Question: Hi all my goal is to get the child menu expanded towards the left hand side instead of the right hand side.
The CSS is as follows,
'''
/*<![CDATA[*/
/* page styling, unimportant for the menu. only makes the page looks nicer */
/* - - - ADxMenu: BASIC styles - - - */
/* remove all list stylings */
.menu, .menu ul {
margin: 0;
padding: 0;
border: 0;
list-style-type: none;
display: block;
}
/* move all list items into one row, by floating them */
.menu li {
margin: 0;
padding: 0;
border: 1px solid #000000;
display: block;
float: left; /* modified by poornima. (default float :right ) */
position:relative;
z-index:5;
}
/* define new starting point for the nested UL, thus making positioning it a piece of cake */
.menu li:hover {
position: relative;
}
/* align the submenus with the right edge */
.menu li ul {
right: 0;
margin-left:-385px; /* already setted value: -363px;*/ /* IE 7 & 8 Problem to bring the submenu for left side */
}
/* force the submenu items into separate rows, while still keeping float:left (which resolves IE6 white-gap problem) */
.menu li li {
width: 100%;
}
/* fix the position for 2nd level submenus.
first make sure no horizontal scrollbars are visible on initial page load by sliding them all into top-left corner */
.menu li li ul {
top: 0;
}
/* ...and then place the submenu where it should be when shown */
.menu li li:hover ul {
right: 100%;
padding-right:52px; /*Newly added property for submenu hover properly*/
}
/* initialy hide all sub menus */
.menu ul {
visibility: hidden;
position: absolute;
z-index: 10;
}
/* display them on hover */
.menu li:hover>ul {
visibility: visible;
}
/* -- float.clear -- force containment of floated LIs inside of UL */
.menu:after, .menu ul:after {
content: ".";
height: 0;
display: block;
visibility: hidden;
overflow: hidden;
clear: both;
}
/* IE7 float clear: */
.menu, .menu ul {
min-height: 0;
}
/* -- float.clear.END -- */
/* sticky submenu: it should not disappear when your mouse moves a bit outside the submenu
YOU SHOULD NOT STYLE the background of the ".menu UL" or this feature may not work properly!
if you do it, make sure you 110% know what you do */
.menu ul {
background-image: url(empty.gif);/* required for sticky to work in IE6 and IE7 - due to their (different) hover bugs */
padding: 10px 30px 30px 30px;
margin: -10px -30px 0 0;
/*background: #f00;*/ /* uncomment this if you want to see the "safe" area. you can also use to adjust the safe area to your requirement */
}
/* - - - ADxMenu: DESIGN styles - - - */
.menu, .menu ul li {
color: #fff;
background:transparent url(../../Images/Modern/bgnd_sel_2.jpg) repeat scroll 0 0;}
.menu li li {
text-align: right;
}
.menu ul {
width: 15em;
}
.menu li:hover>a {
color: #000;
}
.menu a {
text-decoration: none;
color: #000000;
padding: .2em .3em;/*padding: .2em .4em;*/
display: block;
position:relative;
}
li.inactive {
text-decoration: none;
color: #fff;
padding: .3em 1em;
display: block;
position: relative;
background-color: #000000;
}
li.inactive {color:#cccccc;}
.menu a:hover, .menu li:hover>a {
color: #000;
background:transparent url(../../Images/Modern/bgnd_sel_4.png) repeat scroll 0 0;
}
.menu li li { /* create borders around each item */
border: 1px solid #BBBBBB !Important;
margin-left:22px; /*Move menu to right side*/
text-align:right; /*Move menu to right side and the text align right*/
}
.menu ul>li + li { /* and remove the top border on all but first item in the list */
border-top: 0;
}
.menu li li:hover>ul { /* inset 2nd+ submenus, to show off overlapping */
top: 5px;
right: 100%;
visibility:visible; /* IE 7 & 8 Problem add visibility for 2nd+ submenus */
}
/* Fix for IE5/Mac \*//*/
.menu a {
float: left;
}
.menu {
display: inline-block;
}
/* End Fix */
/*]]>*/
</style>
<!--[if lte IE 6]>
<style type="text/css" media="screen, tv, projection">
/*<![CDATA[*/
/* - - - ADxMenu: BASIC styles - - - */
.menu, .menu ul {
height: 1%;
}
/* this style must be exact copy of: ".menu li li:hover ul" style above */
.menu li li.adxmhover ul {
right: 100%;
}
/* the following two rules simulate li:hover>ul selector
repeat enough times to cover all nested levels
look at www.aplus.co.yu/adxmenu/trouble/ if some of your submenus do now show up */
.adxmhover ul,
.adxmhover .adxmhover ul {
visibility: visible;
}
.adxmhover li ul,
.adxmhover .adxmhover li ul {
visibility: hidden;
}
/* - - - ADxMenu: DESIGN styles - - - */
.menu ul a { /* fix clickability-area problem */
zoom: 1;
}
.menu li li { /* fix white gap problem */
float: left;
width: 100%;
}
.menu li li { /* prevent double-line between items */
margin-top: -1px;
}
.menu a:hover, .menu .adxmhoverA { /* li:hover>a selector */
color: #000;
background:transparent url(../../Images/Modern/bgnd_sel_4.png) repeat scroll 0 0;
}
.adxmhover a, .adxmhover .adxmhover a {
color: #000;
}
.adxmhover li a, .adxmhover .adxmhover li a {
color: #000;
}
.menu .adxmhoverUL .adxmhoverUL { /* inset 2nd+ submenus, to show off overlapping */
top: 5px;
left: 100%;
}
/*]]>*/
/*</style>*/
<script type="text/javascript" src="../code/ADxMenu.v4.02.js"></script>
<![endif]-->
'''
The page's screen shot is follows

When i mouse hover "user management" menu, the "create user" must get expanded onto the left hand side. Any help would be deeply appreciated.
Thanks
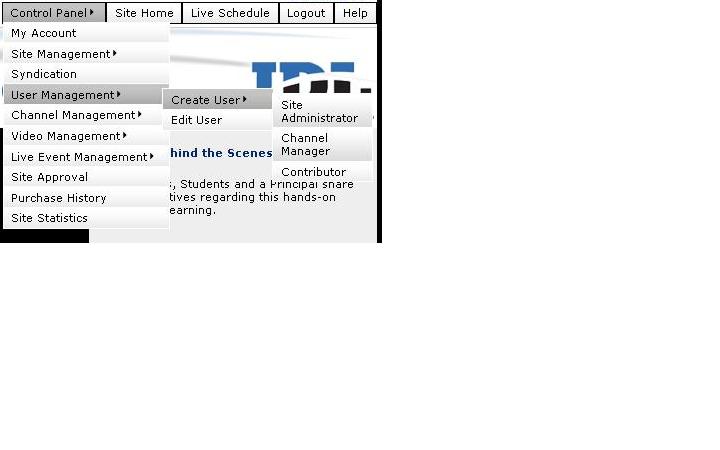
Answer: there is a comment on your code, it says
> /* ...and then place the submenu where it should be when shown */
after this you have the following
'''
.menu li li:hover ul {
right: 100%;
padding-right:52px;
}
'''
so I suppose if you change the 'padding-right' to 'padding-left' and 'right:100%' to 'left:100%' you can change the menu.
The best way to help you, is to give us a live example on <URL>